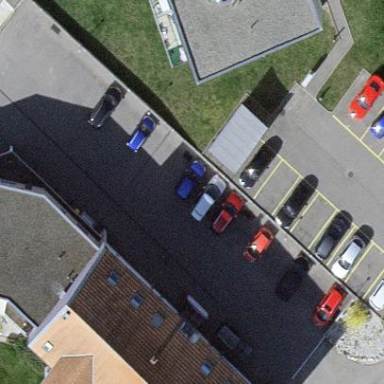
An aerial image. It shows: Parking area with surface.